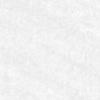
Label: no_change